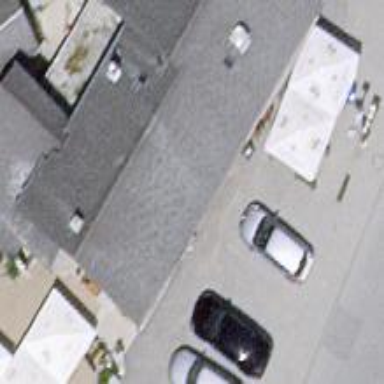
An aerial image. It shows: Building that houses restaurant.